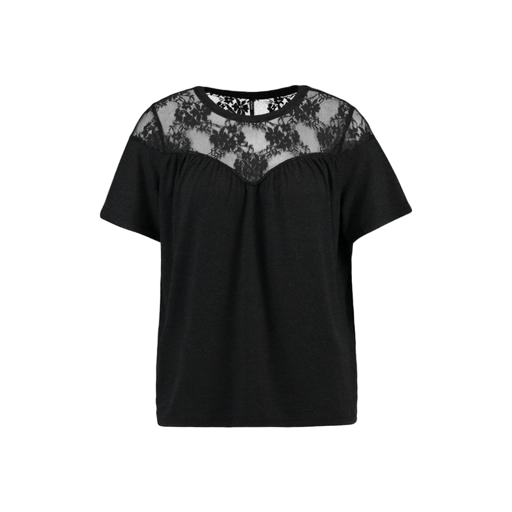
black lace-yoke jersey tee, black lace-yoke jersey t-shirt, lace-yoke t-shirt, white background